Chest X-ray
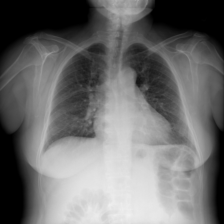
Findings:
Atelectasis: negative
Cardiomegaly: negative
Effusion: negative
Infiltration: positive
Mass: negative
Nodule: negative
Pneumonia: negative
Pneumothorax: negative
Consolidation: negative
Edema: negative
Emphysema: negative
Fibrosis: negative
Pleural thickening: negative
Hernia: negative